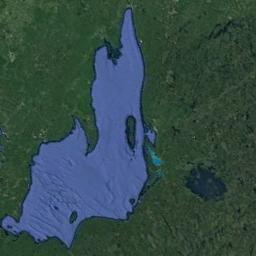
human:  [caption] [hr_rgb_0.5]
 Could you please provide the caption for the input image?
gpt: The lake is dark green .

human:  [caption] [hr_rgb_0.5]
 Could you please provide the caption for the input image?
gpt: The big lake lies on a plain covered with vegetation and the water is blue .

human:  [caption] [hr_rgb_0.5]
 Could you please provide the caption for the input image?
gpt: There are green meadows around the blue lake .

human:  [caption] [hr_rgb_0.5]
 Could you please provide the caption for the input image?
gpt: The lake on the left is bigger than the lake on the right .

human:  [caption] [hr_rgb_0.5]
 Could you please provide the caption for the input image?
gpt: An irregularly shaped pale blue lake surrounded by forest with a small lake next to it .